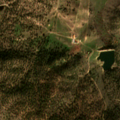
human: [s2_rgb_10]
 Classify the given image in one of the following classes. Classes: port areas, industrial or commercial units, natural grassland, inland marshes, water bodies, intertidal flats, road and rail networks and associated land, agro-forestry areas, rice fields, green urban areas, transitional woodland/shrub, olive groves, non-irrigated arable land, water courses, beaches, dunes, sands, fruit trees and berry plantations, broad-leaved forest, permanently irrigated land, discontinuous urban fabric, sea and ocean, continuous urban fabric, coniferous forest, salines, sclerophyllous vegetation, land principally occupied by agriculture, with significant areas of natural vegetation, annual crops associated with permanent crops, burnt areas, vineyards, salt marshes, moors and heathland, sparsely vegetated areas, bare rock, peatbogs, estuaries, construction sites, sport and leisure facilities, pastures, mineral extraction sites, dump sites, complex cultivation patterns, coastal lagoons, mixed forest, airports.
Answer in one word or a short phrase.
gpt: pastures, agro-forestry areas